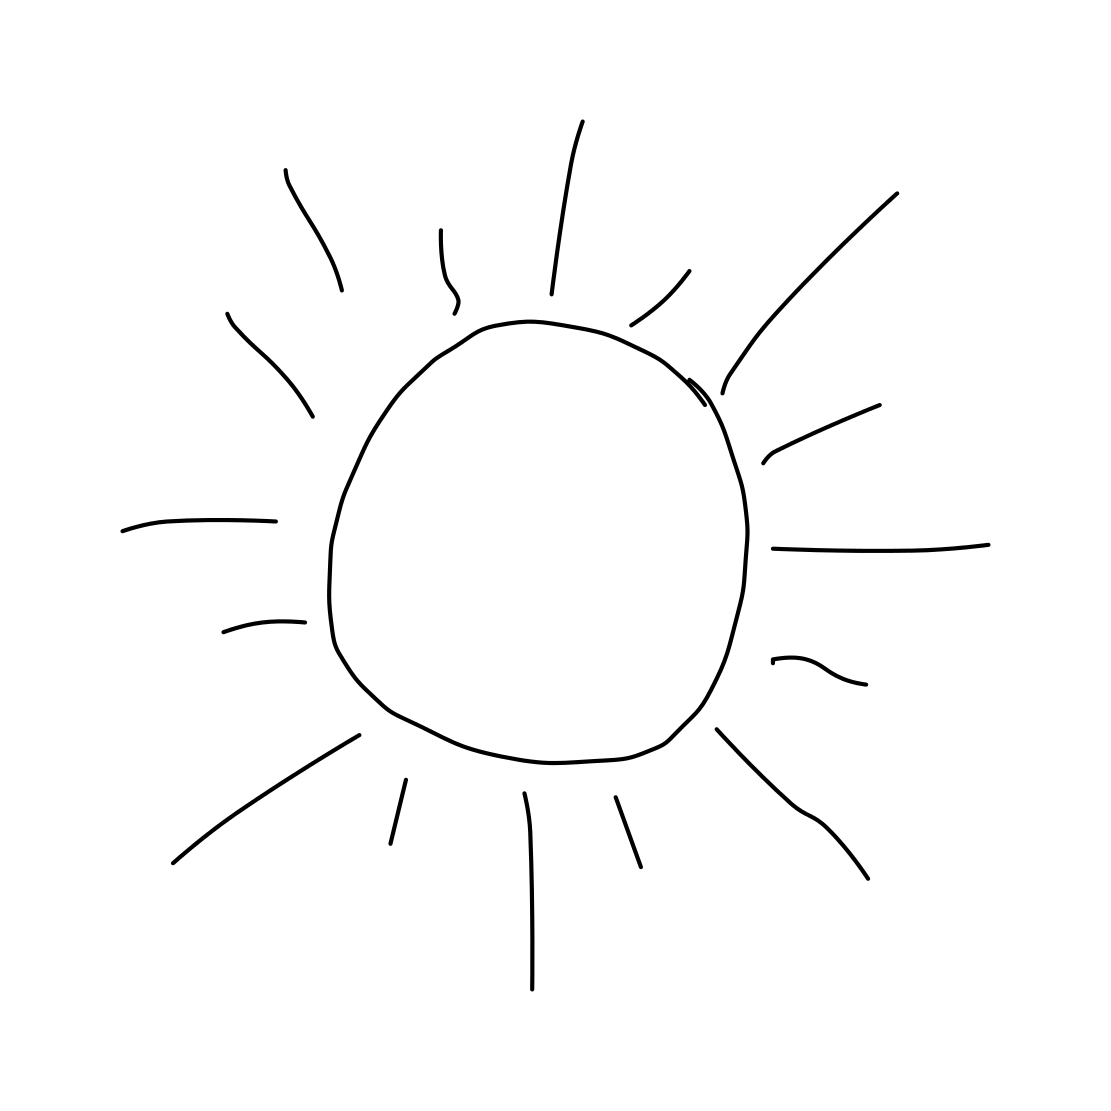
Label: sun